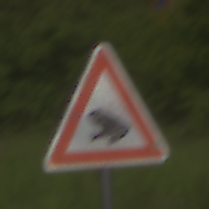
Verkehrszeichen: AmphibienwanderungRechts
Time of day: Midday
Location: Outdoor (RoadRail)
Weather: PartlyCloudy
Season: NotSpecified
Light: Natural